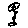
Label: flower